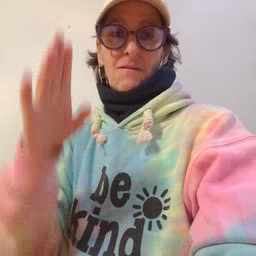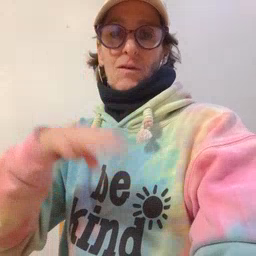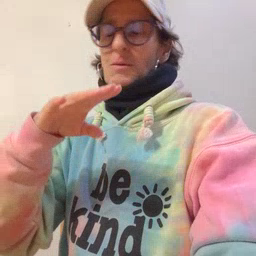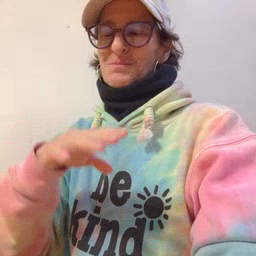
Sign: fall